Question: I have asked a question over a the <URL>, but not had any responses so I thought I'd ask the gurus here.
Is it possible to get the model to display its texture rather than the greyscale that this project outputs?
The code can be found on this <URL>.

I have uploaded the source code <URL>, because I still can't get this to work correctly. Can someone please help?
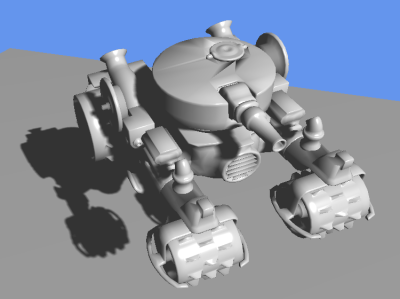
Answer: I just took a quick look at the shader code and as I had suspected the pixel shader does not use any sort of texture,
'''
// Calculates the contribution for a single light source using phong lighting
float3 CalcLighting ( float3 vDiffuseAlbedo,
float3 vSpecularAlbedo,
float fSpecularPower,
float3 vLightColor,
float3 vNormal,
float3 vLightDir,
float3 vViewDir )
{
float3 R = normalize(reflect(-vLightDir, vNormal));
// Calculate the raw lighting terms
float fDiffuseReflectance = saturate(dot(vNormal, vLightDir));
float fSpecularReflectance = saturate(dot(R, vViewDir));
// Modulate the lighting terms based on the material colors, and the attenuation factor
float3 vSpecular = vSpecularAlbedo * vLightColor * pow(fSpecularReflectance, fSpecularPower);
float3 vDiffuse = vDiffuseAlbedo * vLightColor * fDiffuseReflectance;
// Lighting contribution is the sum of the diffuse and specular terms
return vDiffuse + vSpecular;
}
'''
As you can see a texture is not being refrenced, the diffuse is being calculated as a combination of various other variables.
This was almost certainly done to reduce the complexity of the code, however adding support for textures should be fairly trivial. You should take a look at the pixel and vertex shaders at the bottom of <URL> function.
You'll need to set the models texture yourself in code for the shader to see it. I cant remember the exact syntax but something like this:
'''
effect.SetTexture("texture_name", texture);
'''
Is what you're looking for, where "texture_name" is the name of the type texture you have declared in the shader file.
Another thing you'll need to consider is re-writing the parameters CalcLighting takes in, you will need to pass the texture coordinates from the vertex shader and you can remove vDiffuseAlbedo as that can be replaced by the colour of the texture.
Unfortunately I can't make this answer any more thorough without actually writing code (and I have no access to an XNA install currently), consider these pointers and try and find a tutorial for loading a textured model using shaders. Since you seem to be interested in using custom shaders avoid tutorials talking about BasicEffect as BasicEffect hides pretty much all relevant shader code from you and you won't learn anything.
It's hard for me to suggest tutorials you could learn from since there are so many tutorials online and each strikes someone elses fancy. So keeping in mind what i've said feel free to find a tutorial you're comfortable with which explains how to load and properly render a textured model, then using that knowledge apply it to this sample. It's really not as hard as it may seem at first!
Just did a quick'n'dirty modification to the sample code for you, it should work well enough to demonstrate texture mapping in shaders,
I added a texture variable to model.fx which I set through code so that it draws the texture instead of the white colour and I made sure the vertex shader passed the texture coordinates of the vertex to the pixel shader. keep in mind I deliberately broke the lighting calculation to simplify the purpouse of the texture sampler.
'''
//=========================================================================
//
// DeferredShadowMaps
//
// by MJP (mpettineo@gmail.com)
// 12/14/08
//
//=========================================================================
//
// File: Model.fx
//
// Desc: Outputs the lighting contribution for a single directional
// light source. Also samples shadow occlusion from a texture.
//
//=========================================================================
float4x4 g_matWorld;
float4x4 g_matViewProj;
float4x4 g_matWorldIT;
float2 g_vRTDimensions;
float3 g_vDiffuseAlbedo = {0.5f, 0.5f, 0.5f};
float3 g_vSpecularAlbedo = {1.0f, 1.0f, 1.0f};
float g_fSpecularPower = 32.0f;
float3 g_vLightDirectionWS;
float3 g_vLightColor;
float3 g_vAmbientColor;
float3 g_vCameraPositionWS;
texture ShadowOcclusion;
sampler2D ShadowOcclusionSampler = sampler_state
{
Texture = <ShadowOcclusion>;
MinFilter = Point;
MagFilter = Point;
MipFilter = Point;
};
texture ModelTexture;
sampler2D ModelSampler = sampler_state
{
Texture = <ModelTexture>;
MinFilter = Linear;
MagFilter = Linear;
MipFilter = Linear;
};
void ModelVS( in float4 in_vPositionOS : POSITION,
in float3 in_vNormalOS : NORMAL,
in float2 in_vTexCoord : TEXCOORD0,
out float4 out_vPositionCS : POSITION,
out float3 out_vNormalWS : TEXCOORD0,
out float3 out_vPositionWS : TEXCOORD1,
out float4 out_vPositionCS2 : TEXCOORD2,
out float2 out_vTexCoord : TEXCOORD3 )
{
// Figure out the position of the vertex in world space, and clip space
out_vPositionWS = mul(in_vPositionOS, g_matWorld).xyz;
out_vPositionCS = mul(float4(out_vPositionWS, 1), g_matViewProj);
// Rotate the normal so it's in world space
out_vNormalWS = mul(in_vNormalOS, g_matWorldIT);
// Also store the clip-space position in a TEXCOORD, since we can't
// read from the POSITION register in the pixel shader.
out_vPositionCS2 = out_vPositionCS;
// Pass out the texture coordinates to the pixel shader
out_vTexCoord = in_vTexCoord;
}
// Calculates the contribution for a single light source using phong lighting
float3 CalcLighting ( float3 vDiffuseAlbedo,
float3 vSpecularAlbedo,
float fSpecularPower,
float3 vLightColor,
float3 vNormal,
float3 vLightDir,
float3 vViewDir )
{
float3 R = normalize(reflect(-vLightDir, vNormal));
// Calculate the raw lighting terms
float fDiffuseReflectance = saturate(dot(vNormal, vLightDir));
float fSpecularReflectance = saturate(dot(R, vViewDir));
// Modulate the lighting terms based on the material colors, and the attenuation factor
float3 vSpecular = vSpecularAlbedo * vLightColor * pow(fSpecularReflectance, fSpecularPower);
float3 vDiffuse = vDiffuseAlbedo * vLightColor * fDiffuseReflectance;
// Lighting contribution is the sum of the diffuse and specular terms
return vDiffuse + vSpecular;
}
// Gets the screen-space texel coord from clip-space position
float2 CalcSSTexCoord (float4 vPositionCS)
{
float2 vSSTexCoord = vPositionCS.xy / vPositionCS.w;
vSSTexCoord = vSSTexCoord * 0.5f + 0.5f;
vSSTexCoord.y = 1.0f - vSSTexCoord.y;
vSSTexCoord += 0.5f / g_vRTDimensions;
return vSSTexCoord;
}
float4 ModelPS( in float3 in_vNormalWS : TEXCOORD0,
in float3 in_vPositionWS : TEXCOORD1,
in float4 in_vPositionCS : TEXCOORD2,
in float2 in_vTexCoord : TEXCOORD3) : COLOR0
{
// Sample the shadow term based on screen position
float2 vScreenCoord = CalcSSTexCoord(in_vPositionCS);
float fShadowTerm = tex2D(ShadowOcclusionSampler, vScreenCoord).r;
// Normalize after interpolation
float3 vNormalWS = normalize(in_vNormalWS);
float3 vLightDirWS = normalize(-g_vLightDirectionWS);
float3 vViewDirWS = normalize(g_vCameraPositionWS - in_vPositionWS);
// Calculate the lighting term for the directional light
float3 vLightContribition = 0;
vLightContribition = fShadowTerm * tex2D(ModelSampler, in_vTexCoord);
// Add in ambient term
vLightContribition.xyz += g_vDiffuseAlbedo * g_vAmbientColor;
return float4(vLightContribition, 1.0f);
}
technique Model
{
pass Pass1
{
VertexShader = compile vs_2_0 ModelVS();
PixelShader = compile ps_2_0 ModelPS();
ZEnable = true;
ZWriteEnable = true;
CullMode = CCW;
FillMode = Solid;
AlphaBlendEnable = false;
AlphaTestEnable = false;
}
}
'''
And using one of your samples in the 'DefferedShadowMaps.cs' source file in the 'DrawMainLightingPass' I modified some of the draw code to be as follows:
'''
// Loads the texture here (note this is put here for the skae of simplicity, the texture should generally be retrieved from the model)
Texture texture = Content.Load<Texture>("Models/Beast_1");
// Begin the Effect
modelEffect.Begin();
modelEffect.CurrentTechnique.Passes[0].Begin();
// Draw the models
foreach (ModelInstance modelInstance in modelList)
{
modelEffect.Parameters["ModelTexture"].SetValue(texture);
modelInstance.Draw(GraphicsDevice, modelEffect);
}
'''
Please note this is not the way you should handle model drawing and management but it is the most straightforward way I could demonstrate you to texture your model. This works (I ran it and it was fine), so feel free to modify it and make it suited for your own engine design :)